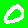
Digit: 0